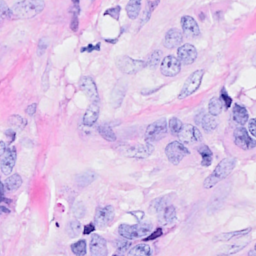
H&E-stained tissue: Breast